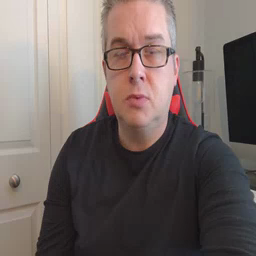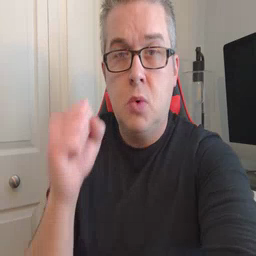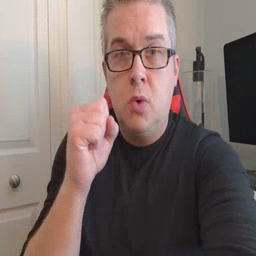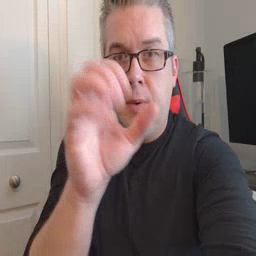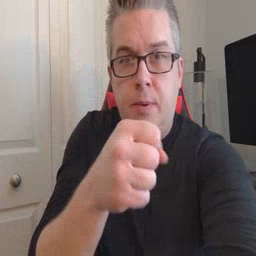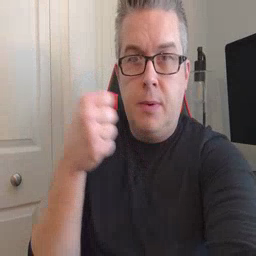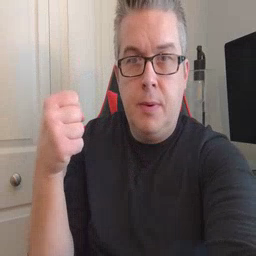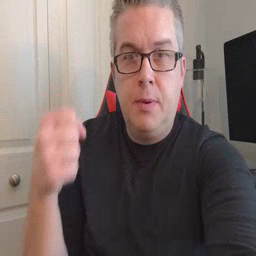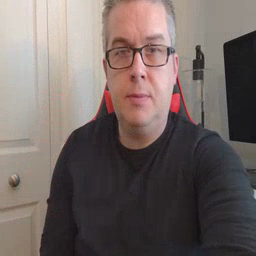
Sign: refrigerator